Question: What is the phone carrier?
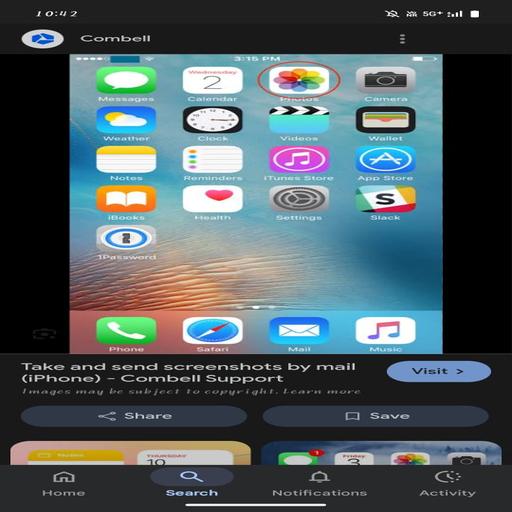
Answer: Combell carrier